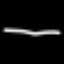
Label: line